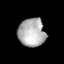
Tissue: lung
Cell type: Myeloid cells
Senescence score: 0.5758
Nuclear area (px): 746
Mean DAPI intensity: 177.914